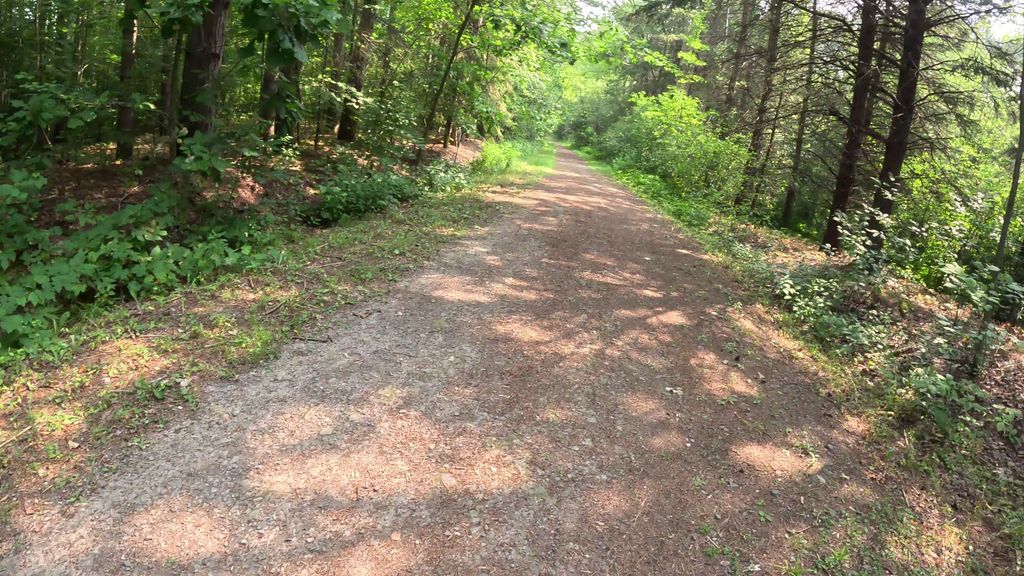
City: ottawa-gatineau